Question: What data limit has been exceeded?
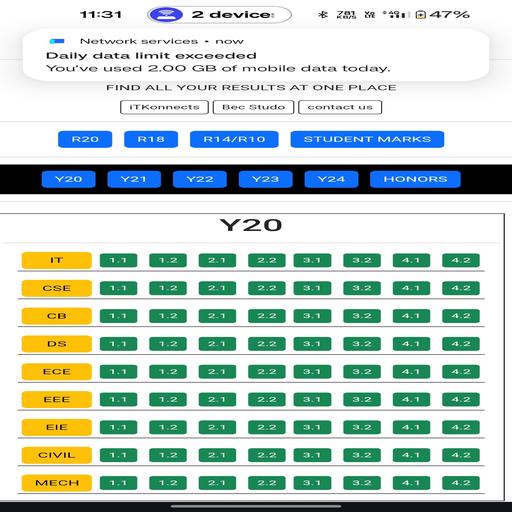
Answer: Daily data limit